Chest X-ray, PA view. Patient: 54 years old, sex F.
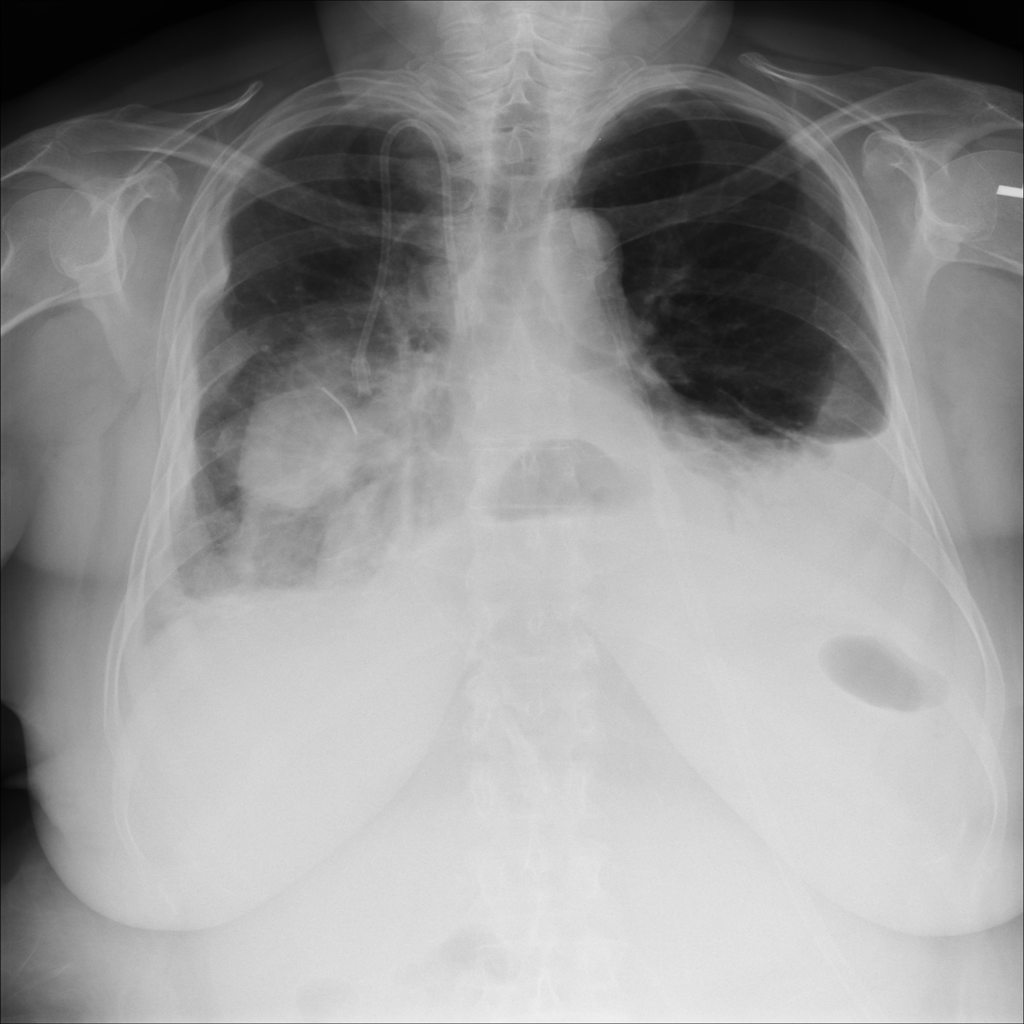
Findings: Atelectasis, Effusion, Hernia